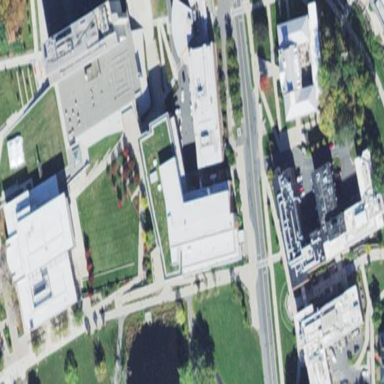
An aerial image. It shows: University building.